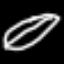
Label: leaf